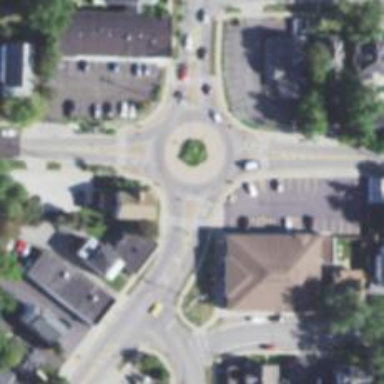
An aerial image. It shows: Roundabout on primary highway.